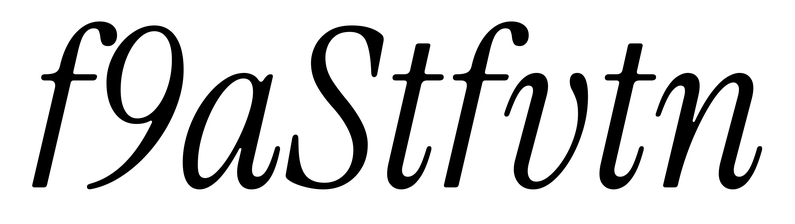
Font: InstrumentSerif-Italic